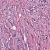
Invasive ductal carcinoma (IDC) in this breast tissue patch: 1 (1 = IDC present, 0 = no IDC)